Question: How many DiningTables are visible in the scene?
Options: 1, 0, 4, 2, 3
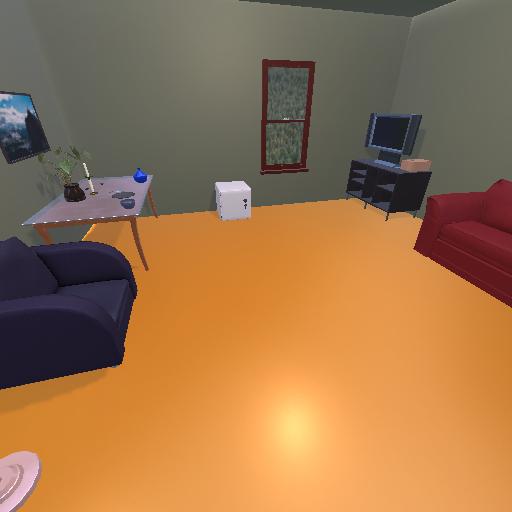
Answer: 1